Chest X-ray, PA view. Patient: 57 years old, sex M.
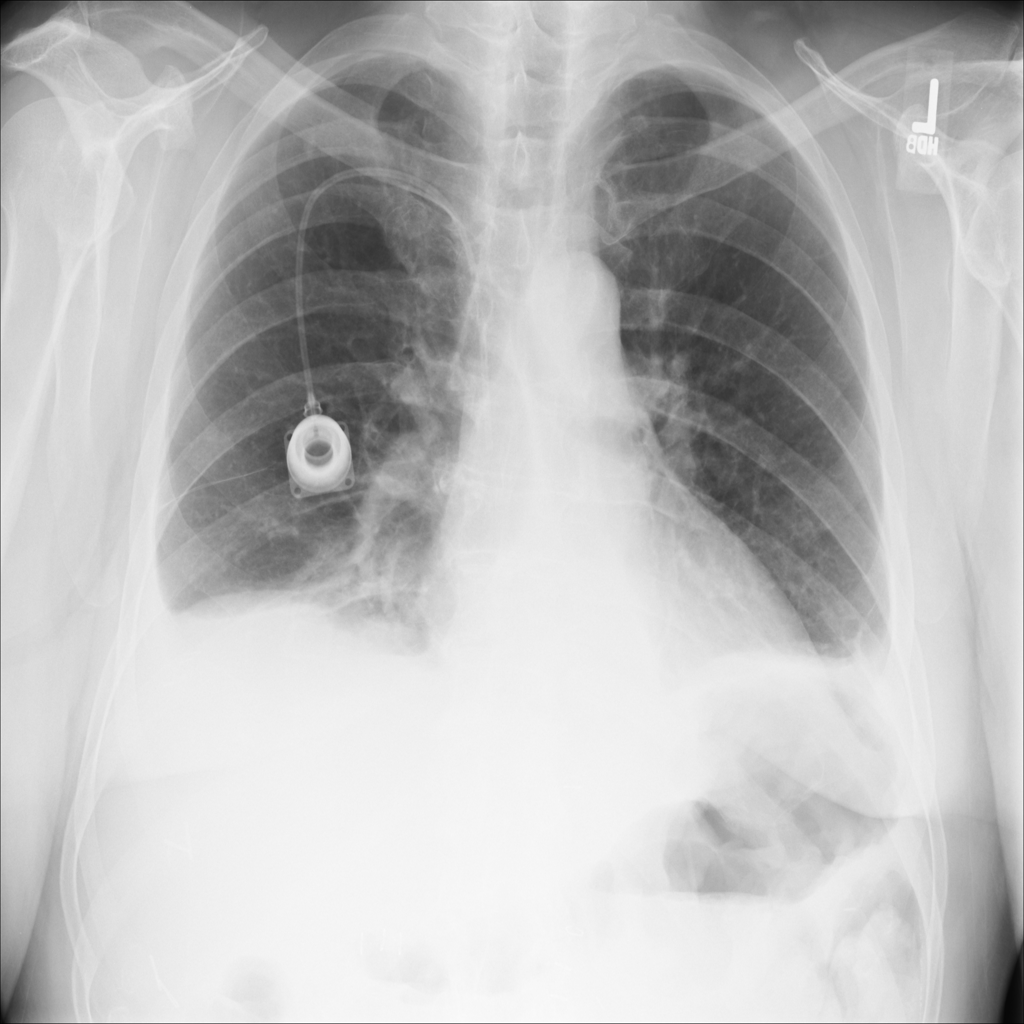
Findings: Effusion, Pleural_Thickening